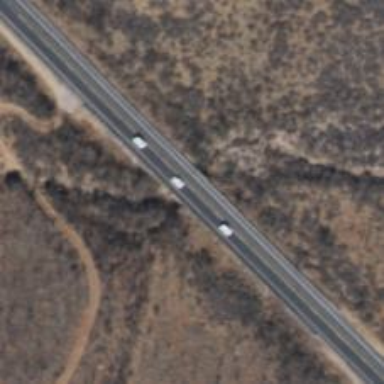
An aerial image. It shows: Asphalt road classified as trunk highway.